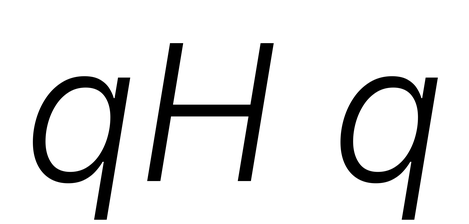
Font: Inter-Italic_Light_Italic